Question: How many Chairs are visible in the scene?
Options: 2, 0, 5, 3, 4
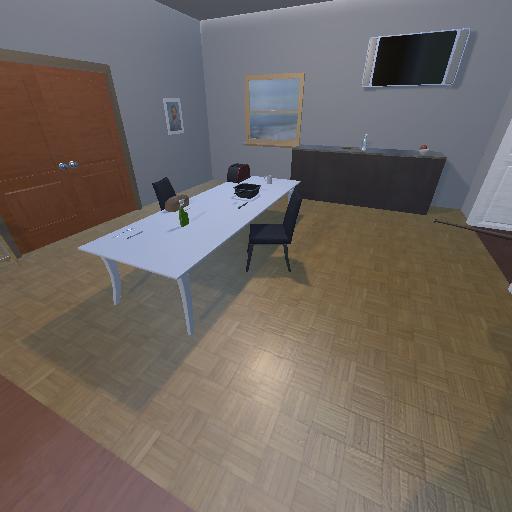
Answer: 2